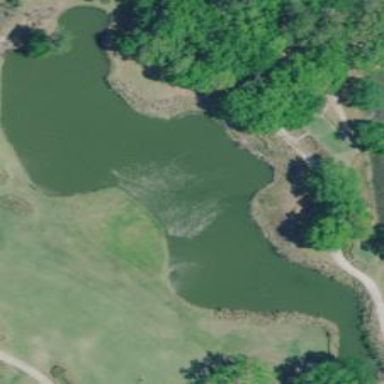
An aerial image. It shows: Water hazard on golf course. The hazard is natural water feature.